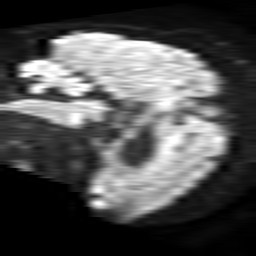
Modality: TRACE
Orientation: sagittal
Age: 62
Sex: female
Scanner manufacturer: philips
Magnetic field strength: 1.5 T
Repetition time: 4.6 s
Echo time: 0.08528 s